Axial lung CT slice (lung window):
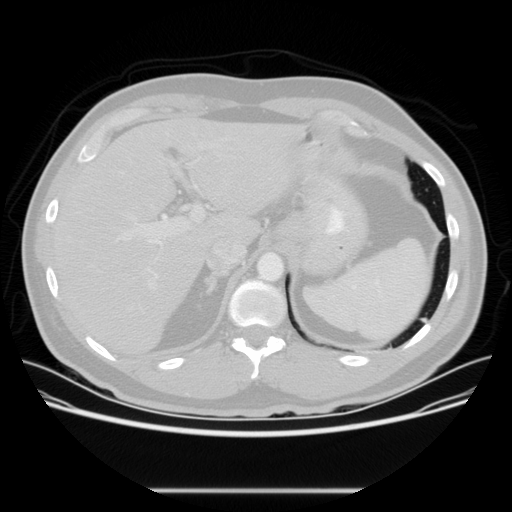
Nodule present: no